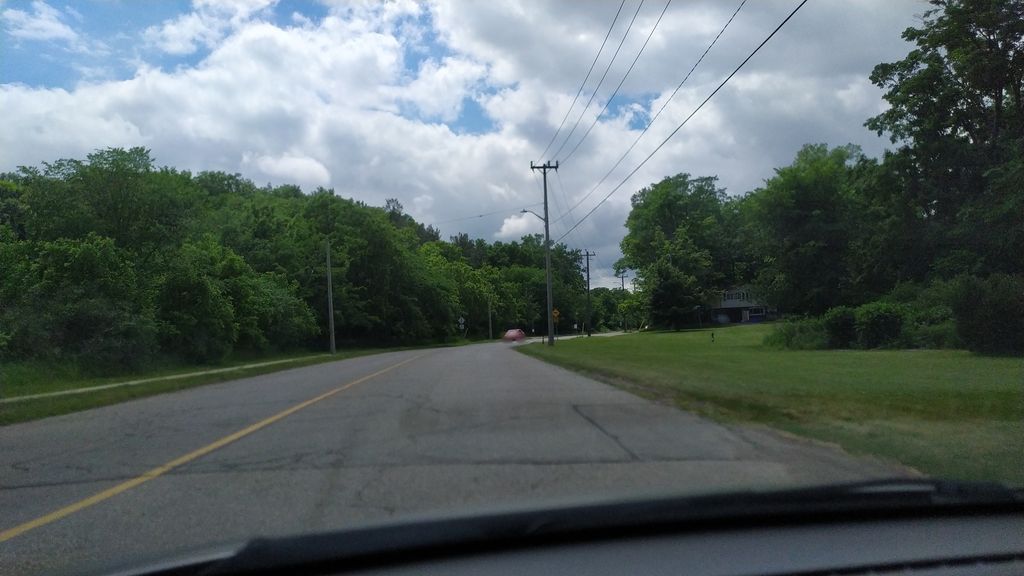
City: kitchener-waterloo